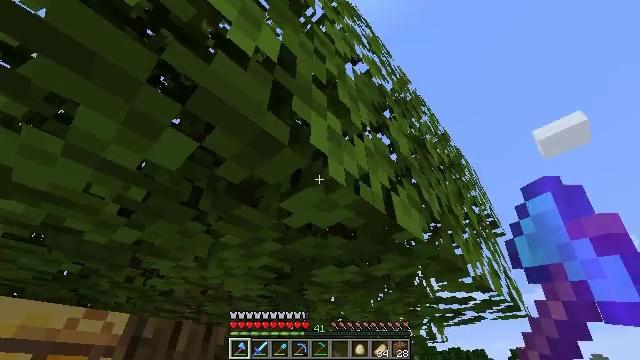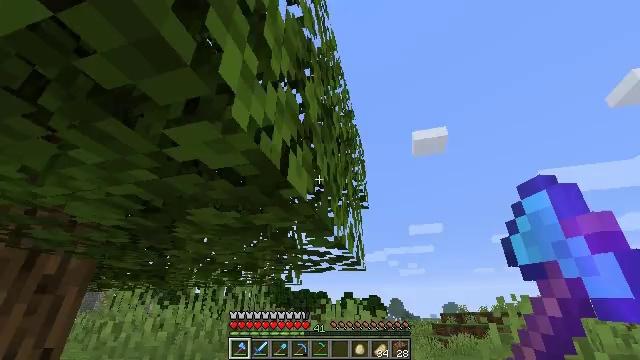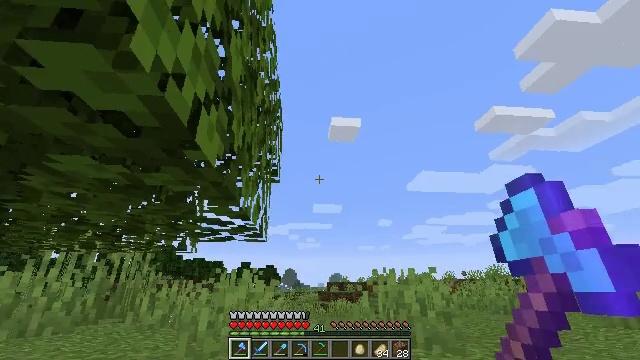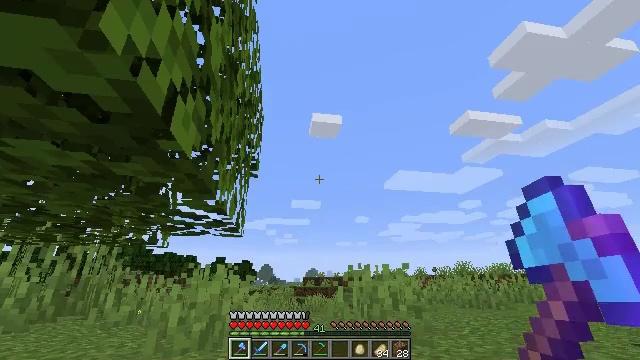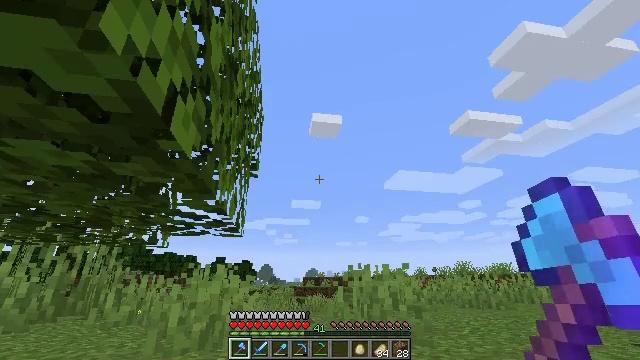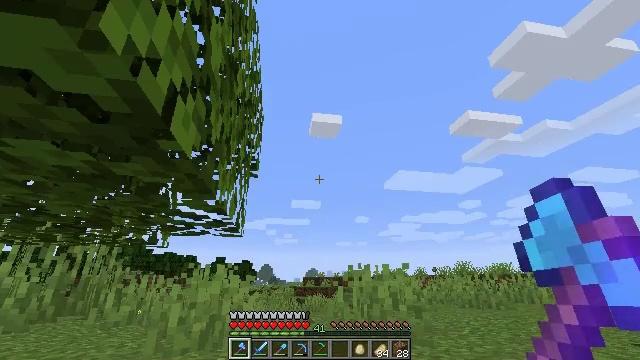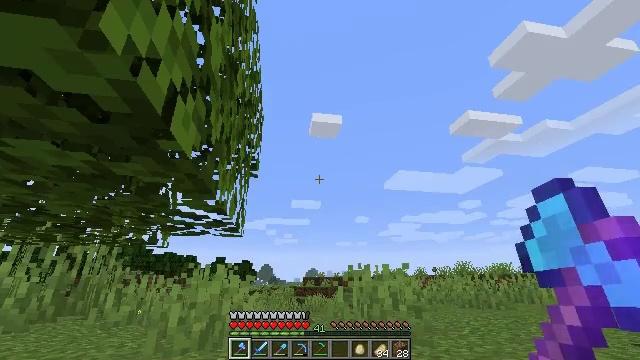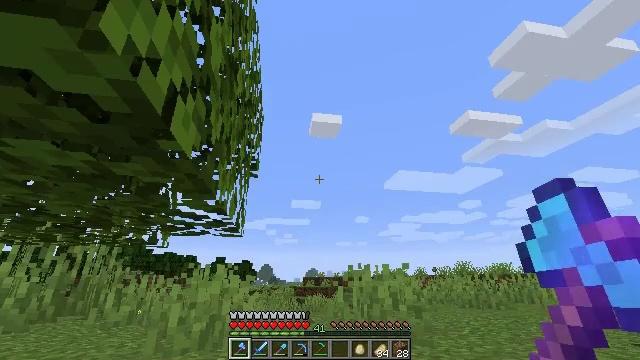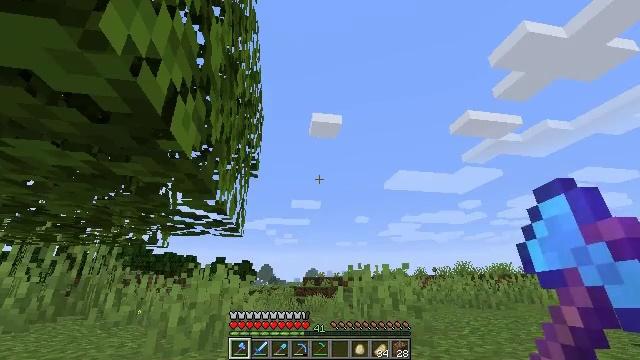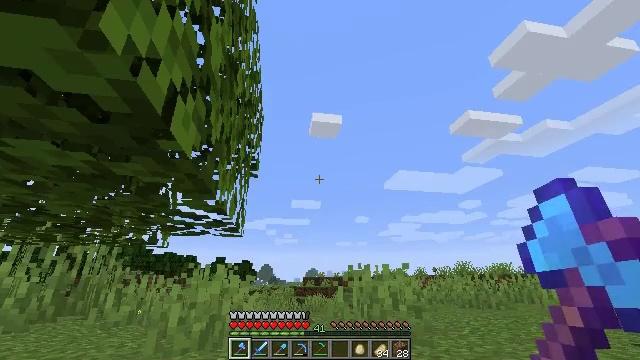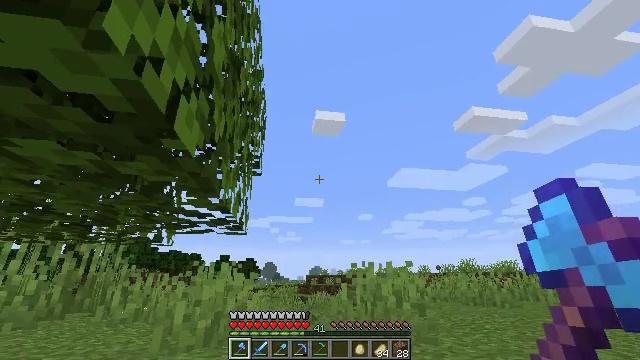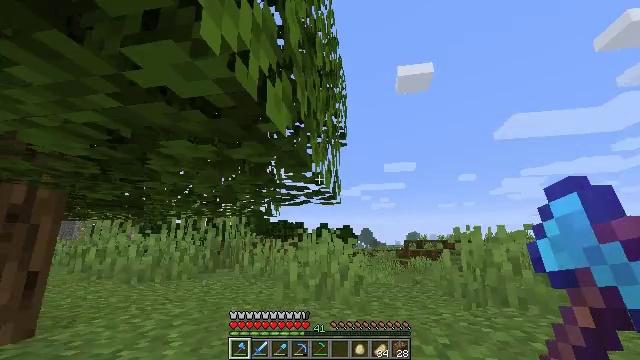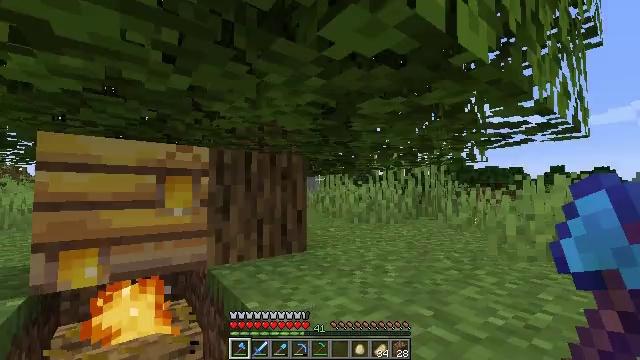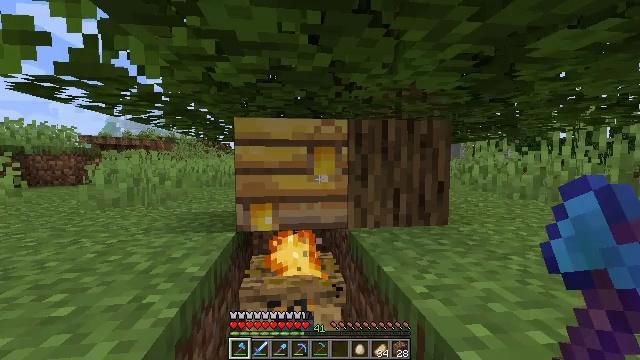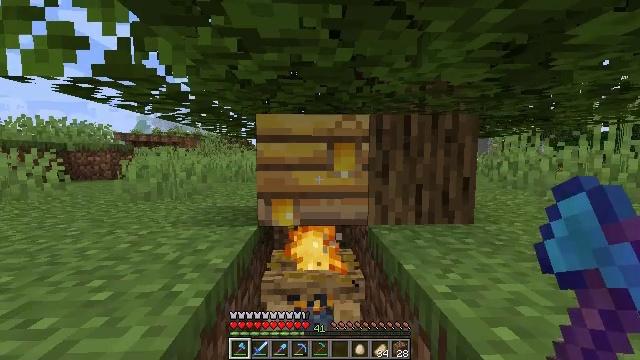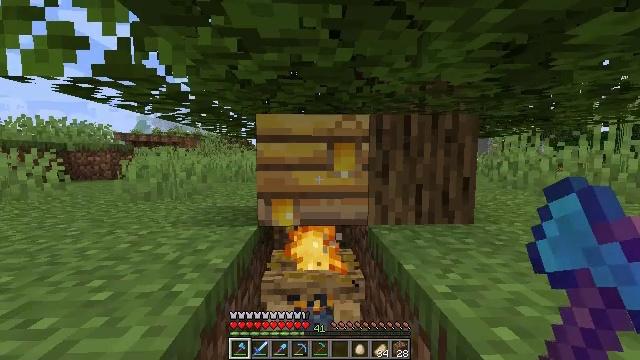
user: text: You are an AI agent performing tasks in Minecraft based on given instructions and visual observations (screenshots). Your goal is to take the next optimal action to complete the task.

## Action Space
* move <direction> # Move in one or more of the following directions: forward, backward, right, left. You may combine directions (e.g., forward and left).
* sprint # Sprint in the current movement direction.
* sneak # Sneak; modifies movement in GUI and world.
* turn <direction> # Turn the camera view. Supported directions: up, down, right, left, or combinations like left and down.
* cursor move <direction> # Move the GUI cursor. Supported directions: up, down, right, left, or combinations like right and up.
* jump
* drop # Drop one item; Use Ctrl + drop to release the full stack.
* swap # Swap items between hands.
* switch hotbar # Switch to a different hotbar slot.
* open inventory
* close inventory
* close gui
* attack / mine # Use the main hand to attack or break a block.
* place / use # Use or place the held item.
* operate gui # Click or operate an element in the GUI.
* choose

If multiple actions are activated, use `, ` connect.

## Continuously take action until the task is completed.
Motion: motion action
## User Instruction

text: Obtain a bee nest using a tool.
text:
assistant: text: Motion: turn right and down
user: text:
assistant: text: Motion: turn right and down
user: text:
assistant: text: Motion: turn right
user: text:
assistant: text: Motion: no_op
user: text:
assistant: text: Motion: no_op
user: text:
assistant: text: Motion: no_op
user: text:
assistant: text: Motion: no_op
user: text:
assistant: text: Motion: no_op
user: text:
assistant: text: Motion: no_op
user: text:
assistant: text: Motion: no_op
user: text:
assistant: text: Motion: turn left and down
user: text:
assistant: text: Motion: turn left and down
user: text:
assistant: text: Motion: turn left and down
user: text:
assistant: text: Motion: turn left
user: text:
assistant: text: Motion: no_op
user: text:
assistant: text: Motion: no_op
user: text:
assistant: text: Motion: no_op
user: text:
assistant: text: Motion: no_op
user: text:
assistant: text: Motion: no_op
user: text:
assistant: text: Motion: no_op
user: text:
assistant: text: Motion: move forward
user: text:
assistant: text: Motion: move forward
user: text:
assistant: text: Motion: move forward, turn left
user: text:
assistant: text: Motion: move forward, turn left
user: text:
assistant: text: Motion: move forward
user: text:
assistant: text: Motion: move forward
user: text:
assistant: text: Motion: move forward, turn right
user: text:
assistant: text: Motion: move forward
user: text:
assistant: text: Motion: no_op
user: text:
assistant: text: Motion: no_op